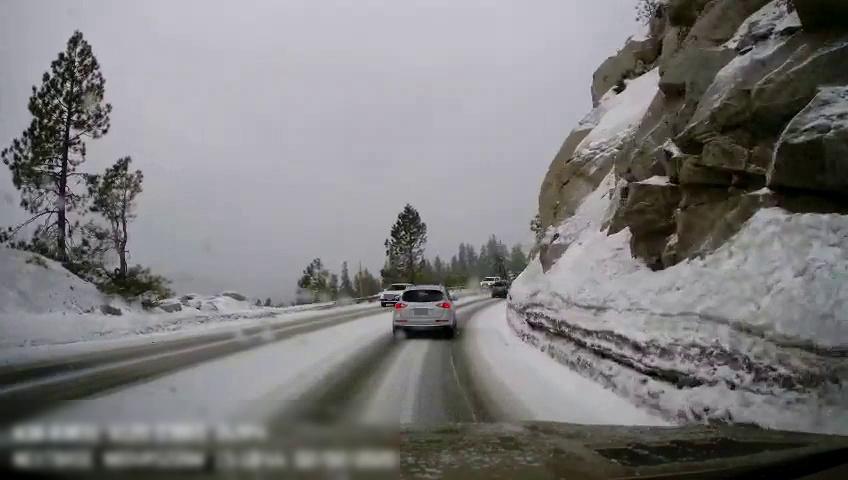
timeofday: Day
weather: Snowy
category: Drivable Space
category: Vehicles | SUV
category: Vehicles | SUV
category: Vehicles | Car
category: Vehicles | Car